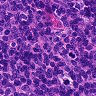
Metastatic tissue present: no